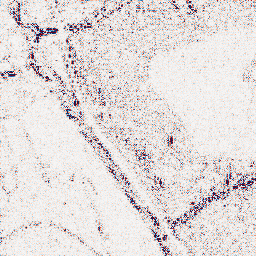
Category: wavelet
Decomposition family: wavelet_reverse_biorthogonal
Decomposition parameters: wavelet: rbio5.5
level: 1
Upsampling method: bicubic
Upsampling parameters: scale: 2
Upsampling scale: 2